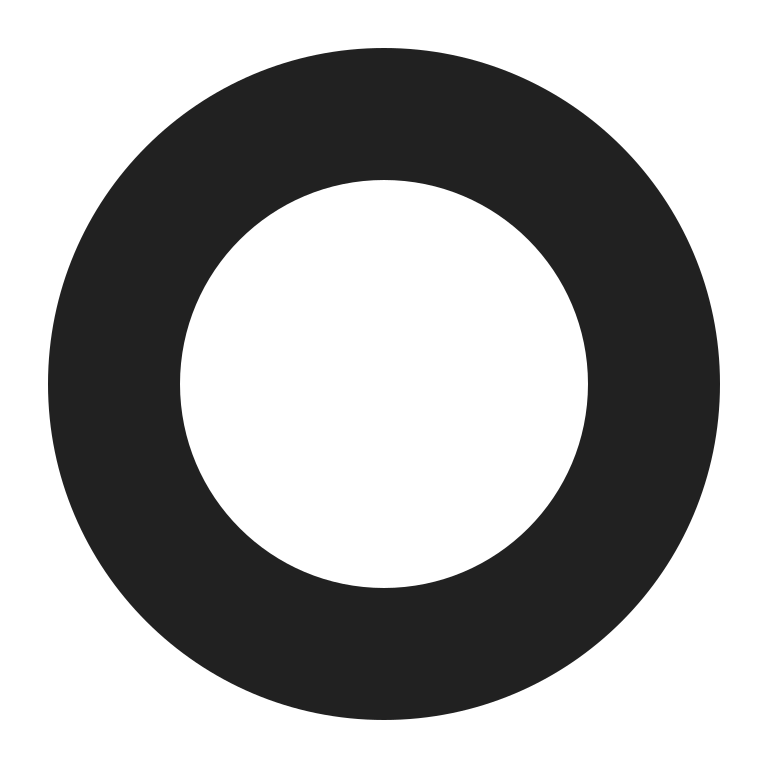
hollow red circle high contrast